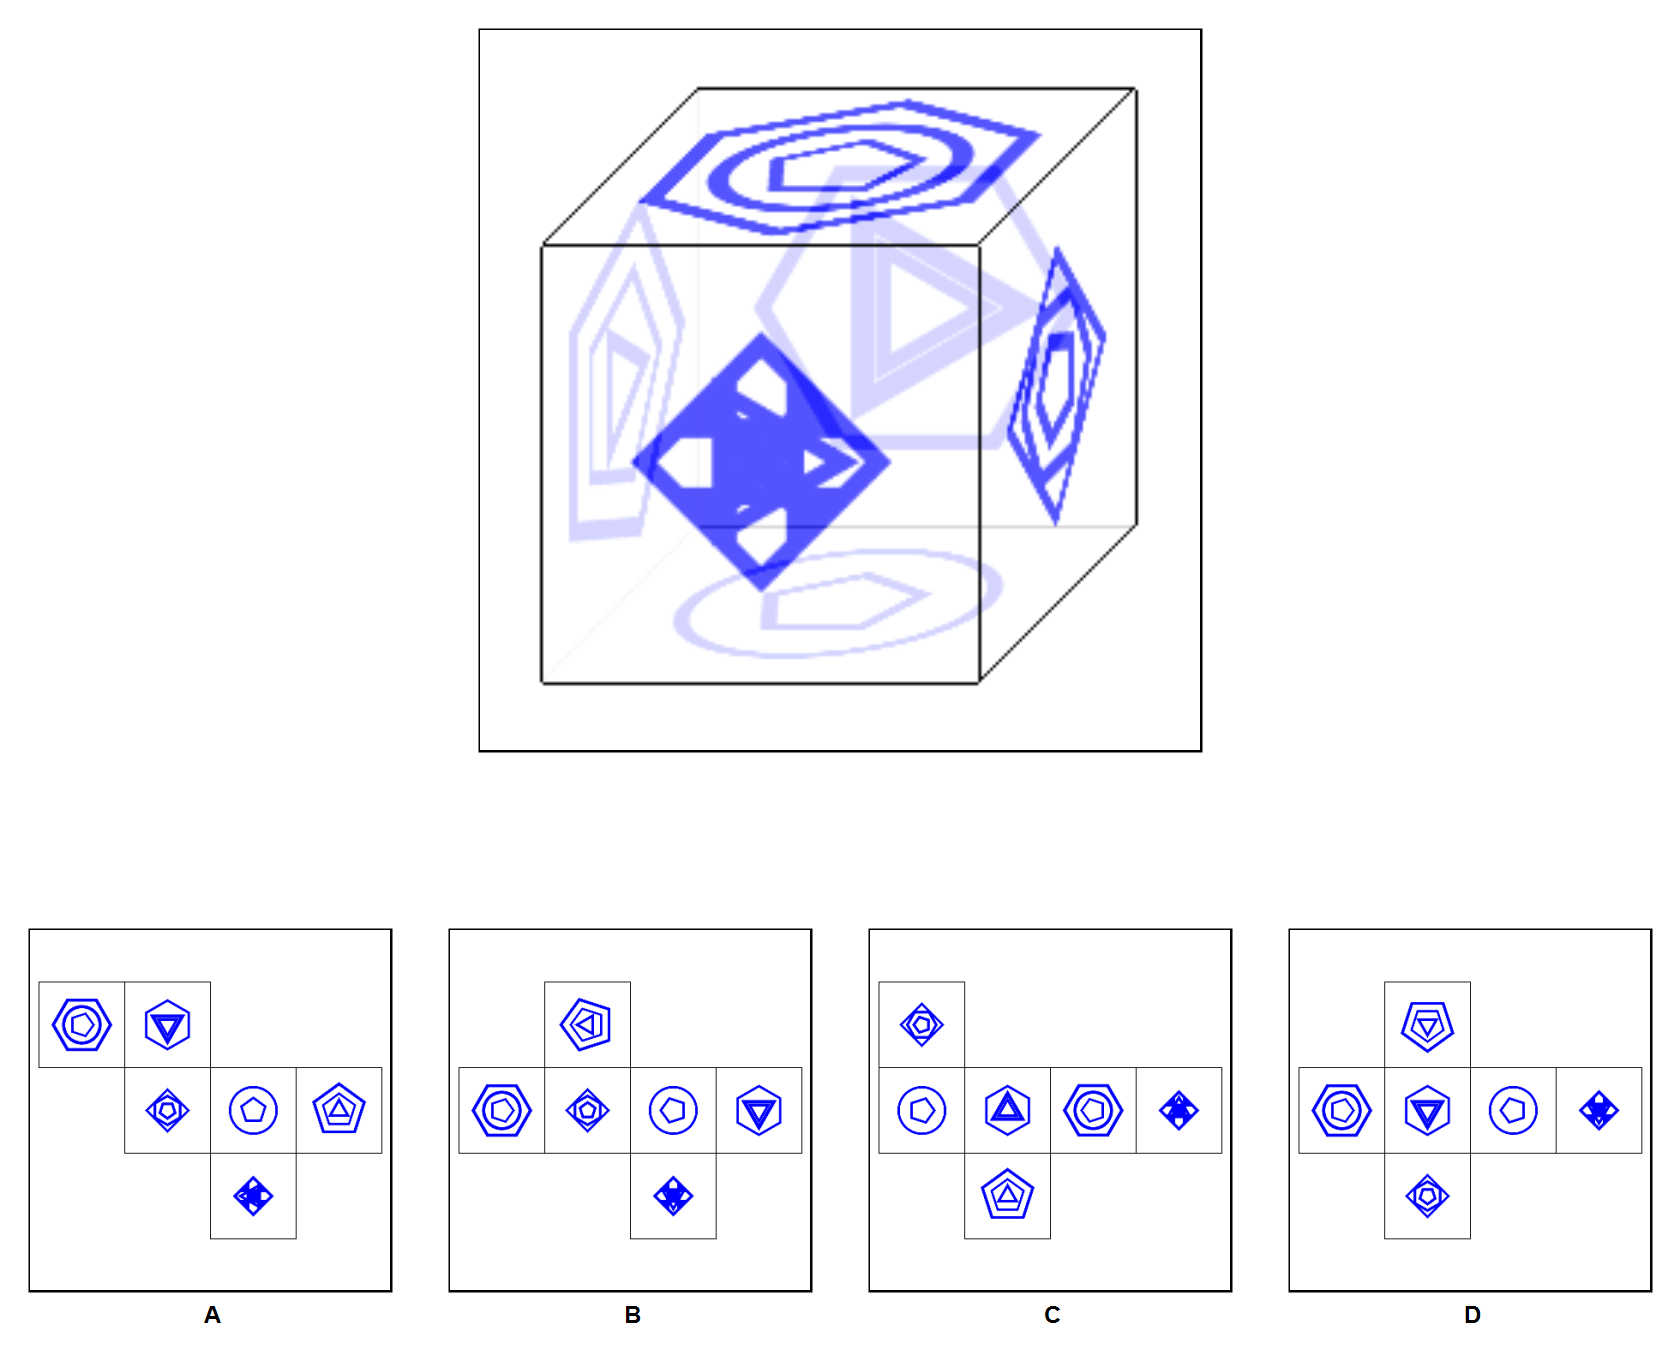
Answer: B